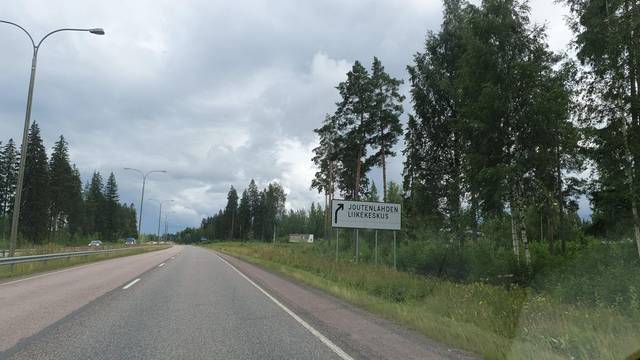
Region: Finland
Coordinates: 62.322, 27.839